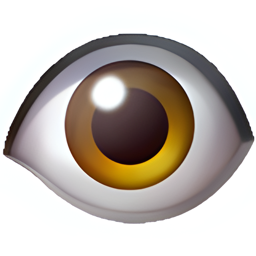
Name: eye
Emoji: 👁
Group: People & Body
Sub-group: body-parts